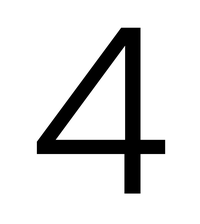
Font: Poppins-Light